Field crop: maize
Growth stage: 2
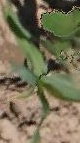
Species: maize